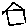
Label: house